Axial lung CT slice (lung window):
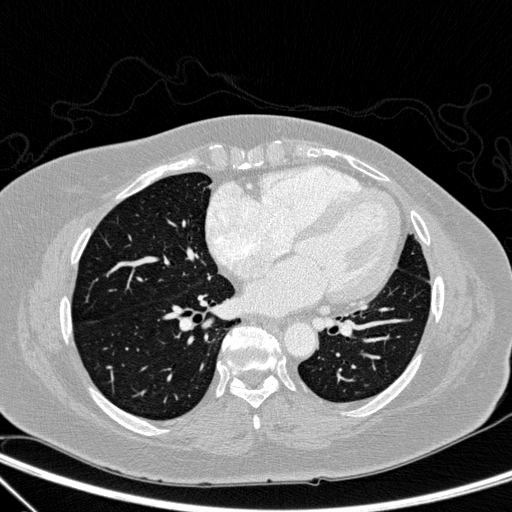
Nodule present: no